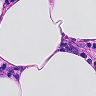
Metastatic tissue present: no